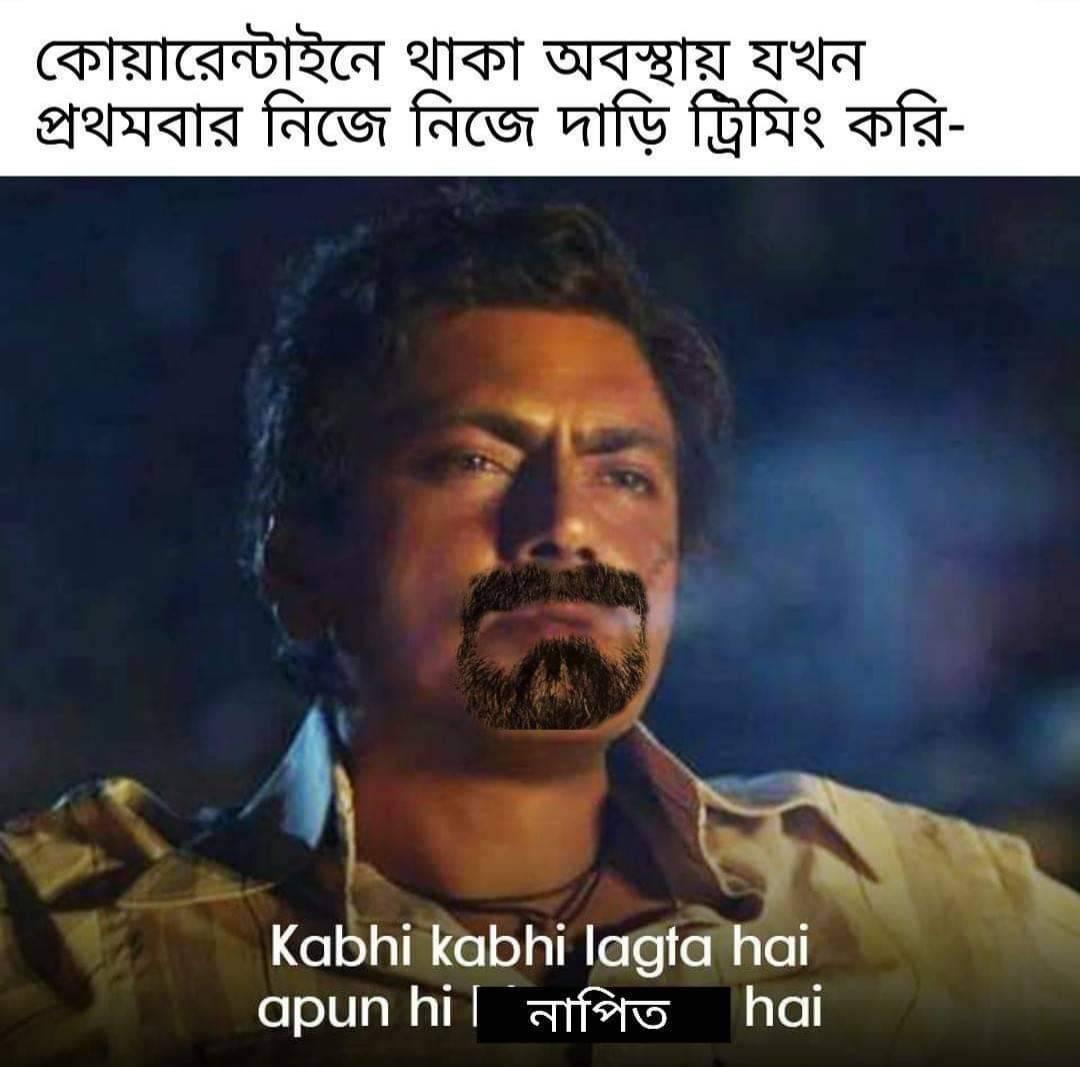
Caption: কোয়ারেন্টাইনে থাকা অবস্থায় যখন প্রথমবার নিজে নিজে দাড়ি ট্রিমিং করি-   Kabhi kabhi lagta hai apun hi  নাপিত hai
Label: non-hate